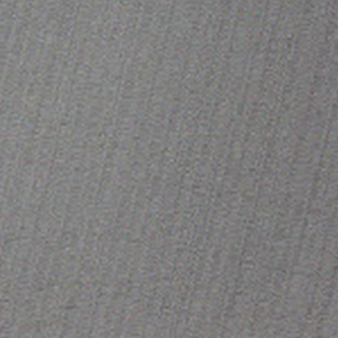
Label: other